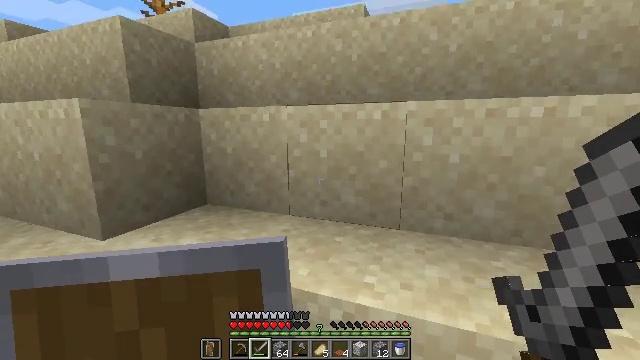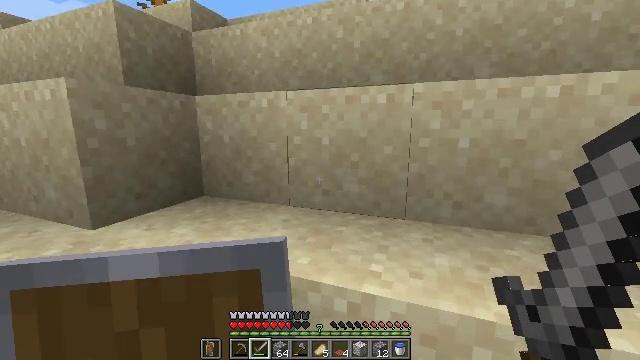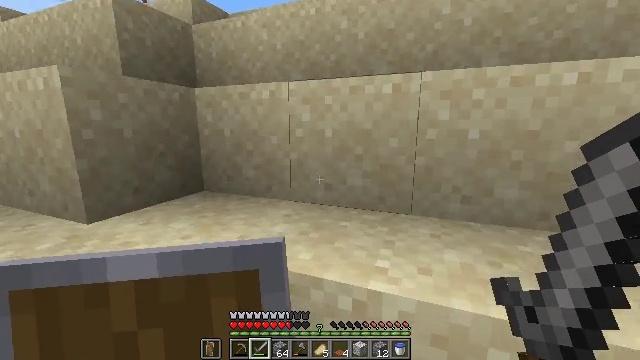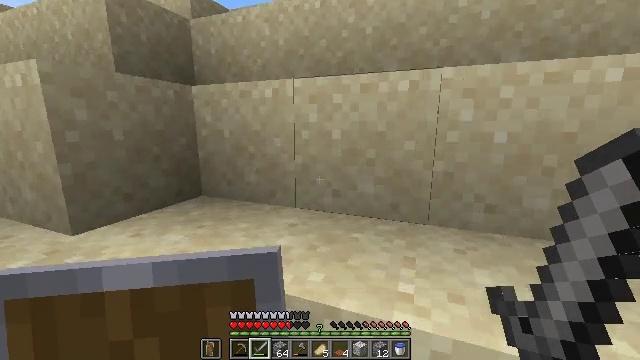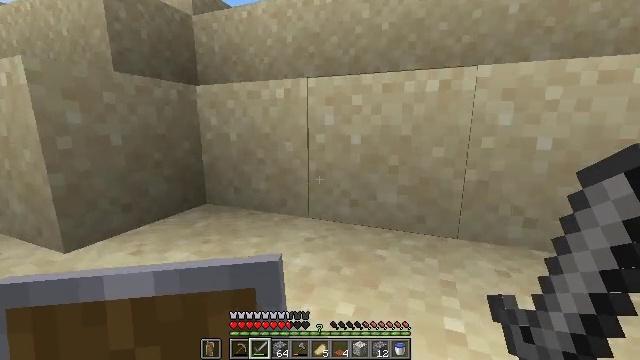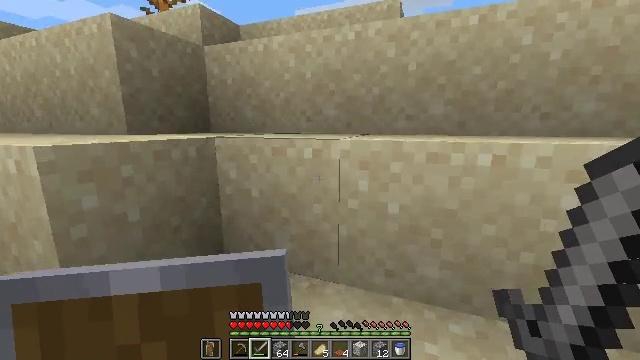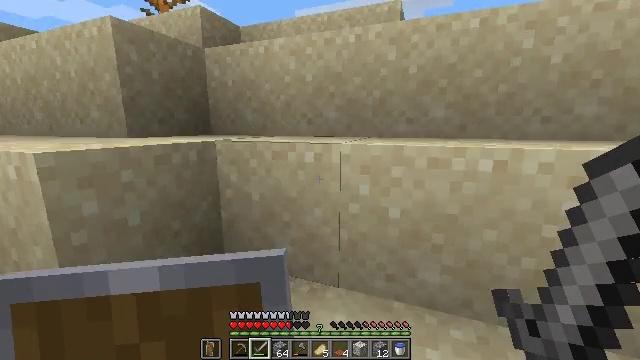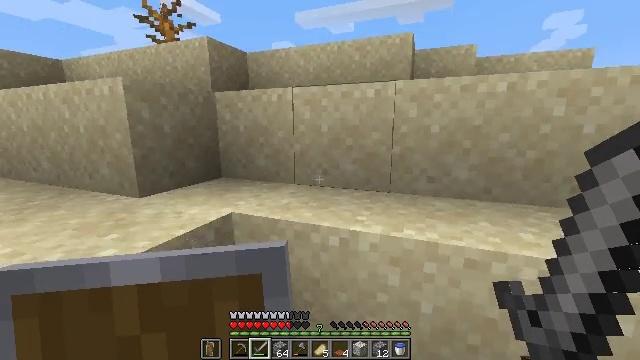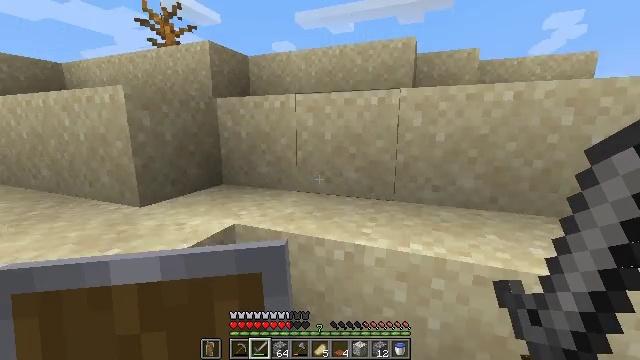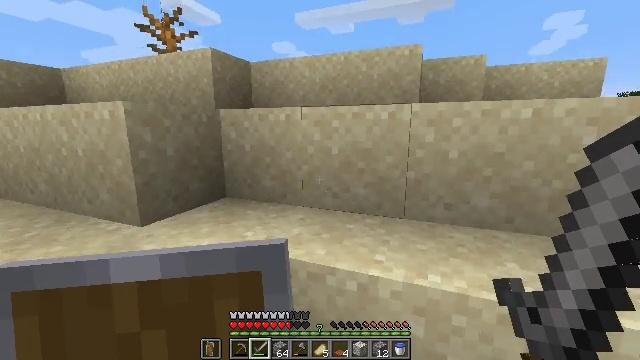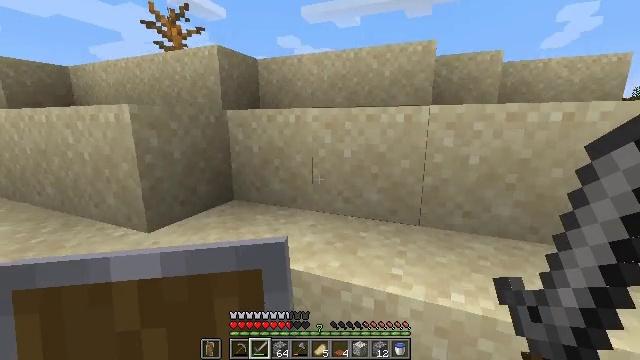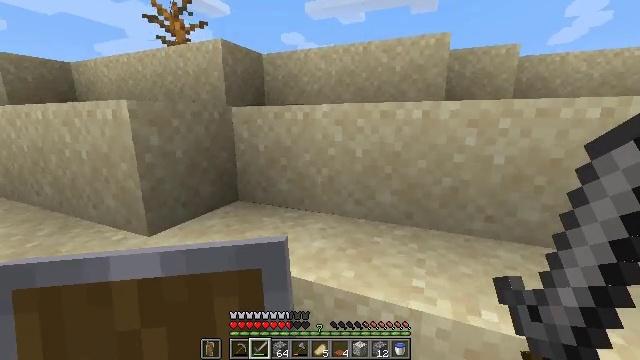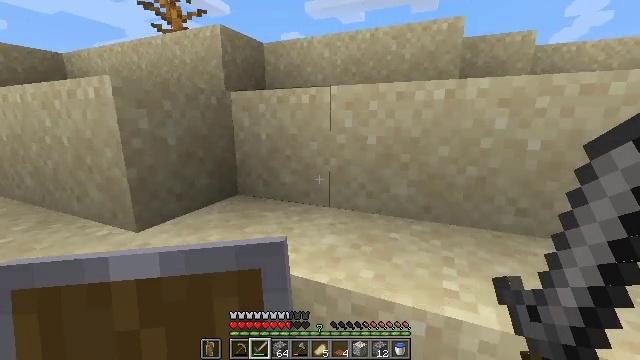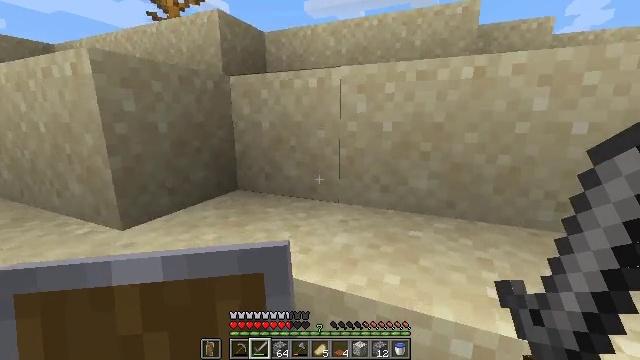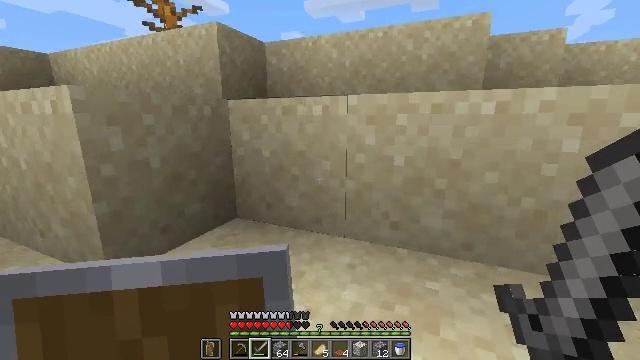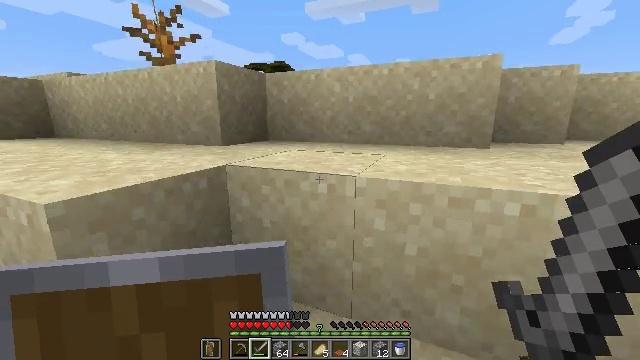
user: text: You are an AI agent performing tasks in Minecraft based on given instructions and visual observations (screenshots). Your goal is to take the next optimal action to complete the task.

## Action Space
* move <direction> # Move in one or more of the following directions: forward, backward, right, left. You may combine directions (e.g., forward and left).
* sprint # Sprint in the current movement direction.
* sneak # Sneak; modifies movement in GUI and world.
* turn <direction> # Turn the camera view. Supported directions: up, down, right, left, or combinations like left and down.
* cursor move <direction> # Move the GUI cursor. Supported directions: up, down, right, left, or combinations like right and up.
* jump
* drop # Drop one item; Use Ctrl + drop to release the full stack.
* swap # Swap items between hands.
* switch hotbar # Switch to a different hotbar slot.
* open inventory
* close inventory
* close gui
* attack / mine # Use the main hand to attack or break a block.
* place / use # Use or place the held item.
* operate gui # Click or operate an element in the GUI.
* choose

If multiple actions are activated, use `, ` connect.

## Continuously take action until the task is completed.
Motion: motion action
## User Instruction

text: Break the dead bush for sticks.
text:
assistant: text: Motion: move forward
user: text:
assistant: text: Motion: move forward and move left
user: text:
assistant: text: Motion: move forward and move left
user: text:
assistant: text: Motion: move forward and move left
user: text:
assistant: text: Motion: move forward and move left, jump
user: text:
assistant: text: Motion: move forward and move left, jump
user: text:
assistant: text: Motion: move forward, jump
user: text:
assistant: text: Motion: move forward, jump
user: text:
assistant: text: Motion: move forward
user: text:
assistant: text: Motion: move forward, turn left and down
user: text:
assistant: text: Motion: move forward
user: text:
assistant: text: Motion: move forward, jump
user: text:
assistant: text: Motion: move forward, jump
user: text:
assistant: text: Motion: move forward, jump
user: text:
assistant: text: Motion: move forward
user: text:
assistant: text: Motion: move forward
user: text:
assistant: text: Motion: move forward, jump
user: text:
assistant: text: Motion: move forward, jump
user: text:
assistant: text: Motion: move forward, jump
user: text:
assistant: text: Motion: move forward, jump
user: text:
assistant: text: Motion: move forward
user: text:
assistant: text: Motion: move forward
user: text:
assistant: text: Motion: move forward, jump
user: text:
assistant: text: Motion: move forward, jump
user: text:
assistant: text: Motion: move forward, jump
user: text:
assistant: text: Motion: move forward
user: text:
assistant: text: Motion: move forward, jump
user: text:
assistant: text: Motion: move forward, jump
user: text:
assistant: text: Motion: move forward, jump
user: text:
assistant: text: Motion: move forward, turn down, jump